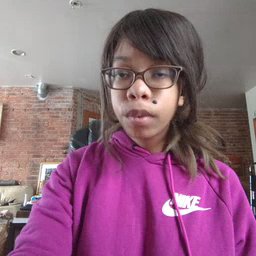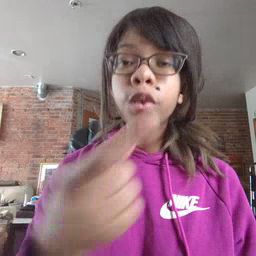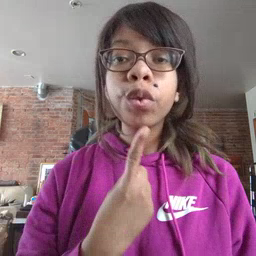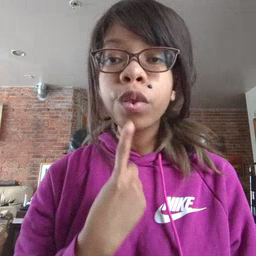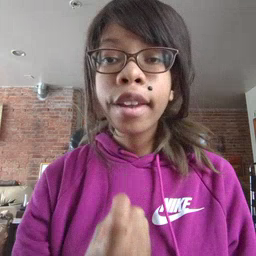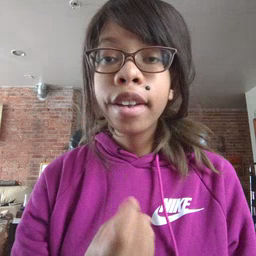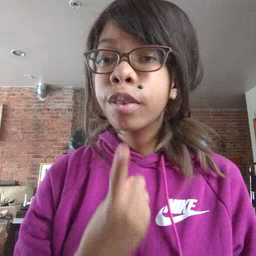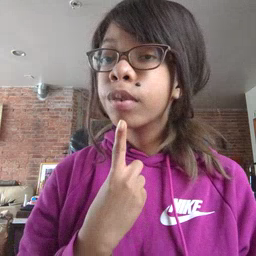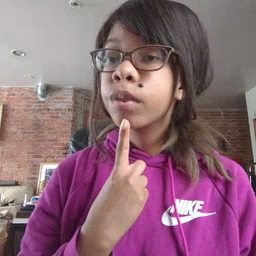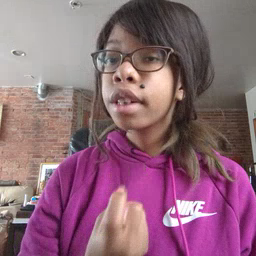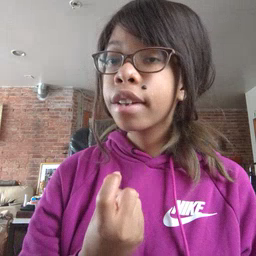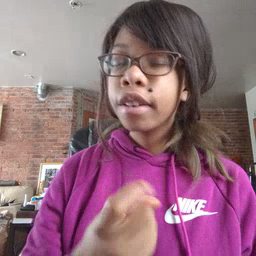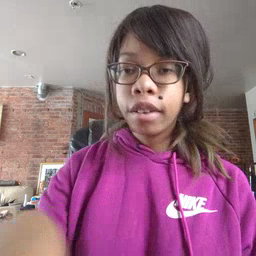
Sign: red